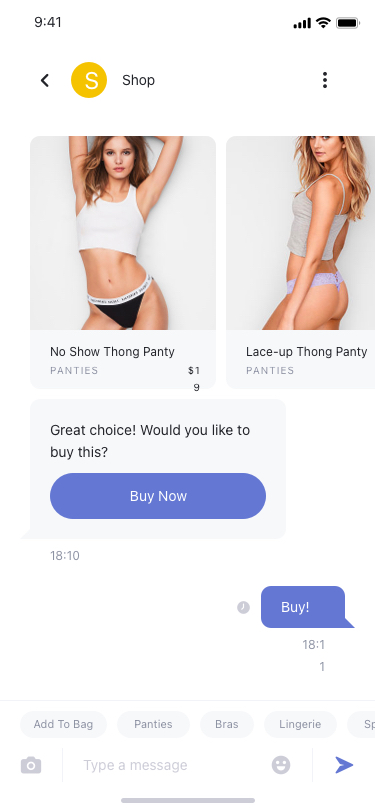
Text in this UI design:
Buy!
18:11
Lace-up Thong Panty
Panties
No Show Thong Panty
Panties
$19
18:10
Great choice! Would you like to buy this?
Type a message
Shop
S